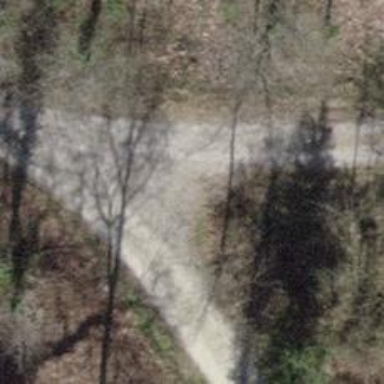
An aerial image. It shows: Compacted grade3 track.